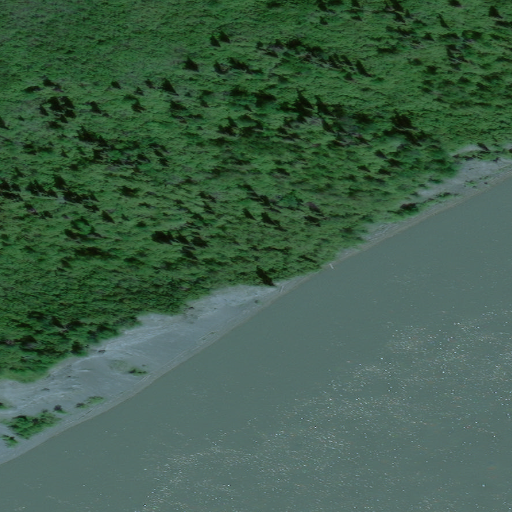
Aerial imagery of cliff(s) in Alaska named Serpentine Bluff containing only unknown